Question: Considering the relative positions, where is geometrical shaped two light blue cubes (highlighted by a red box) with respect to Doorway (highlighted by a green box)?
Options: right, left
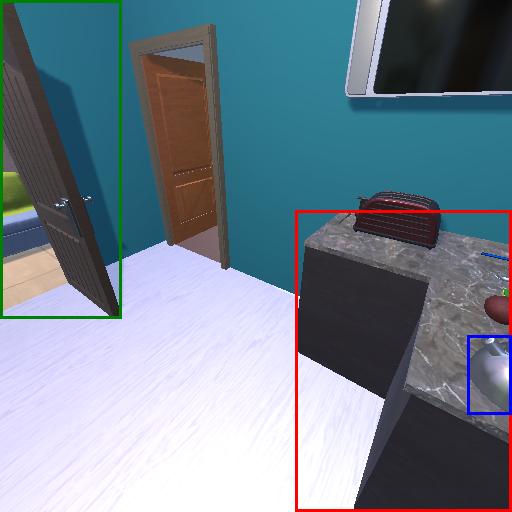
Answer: right